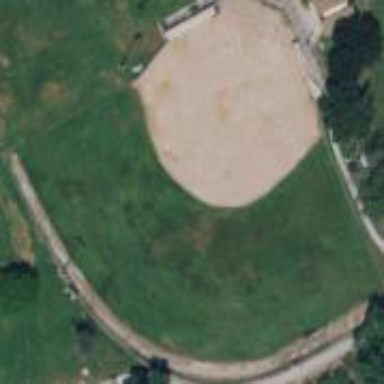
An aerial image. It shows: Dirt baseball pitch for leisure and sports.